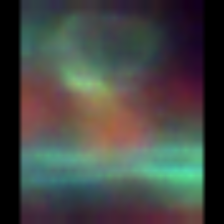
Taxon: Diatom_aggregate
Group: Diatoms